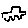
Label: car